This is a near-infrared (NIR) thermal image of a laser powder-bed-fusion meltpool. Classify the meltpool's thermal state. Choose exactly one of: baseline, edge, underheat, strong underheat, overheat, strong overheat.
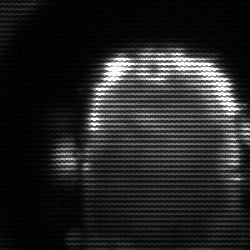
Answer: baseline